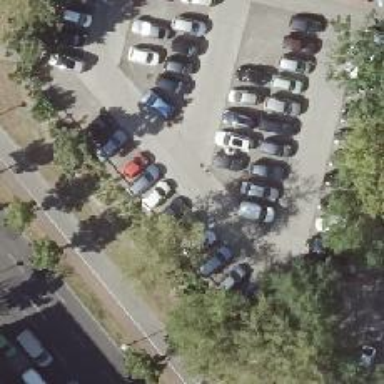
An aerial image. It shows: Road serving as parking aisle.